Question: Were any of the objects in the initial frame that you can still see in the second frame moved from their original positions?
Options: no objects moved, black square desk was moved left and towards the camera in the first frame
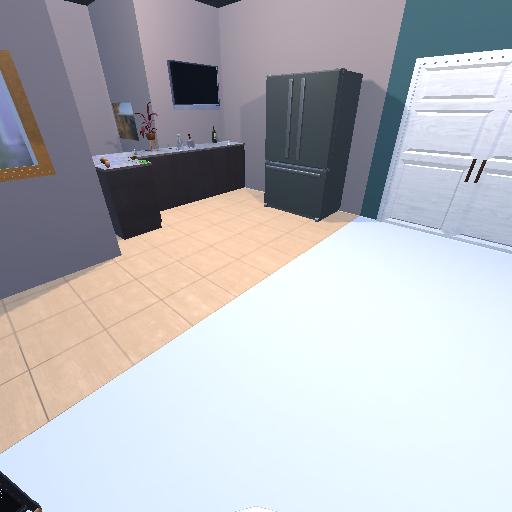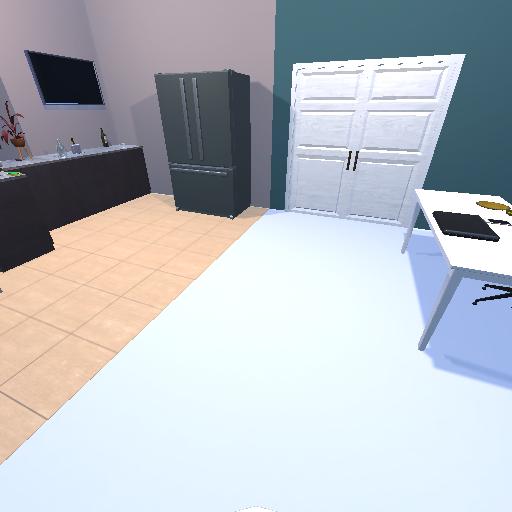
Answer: no objects moved